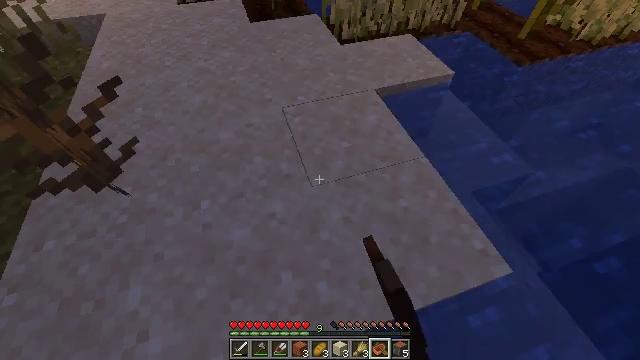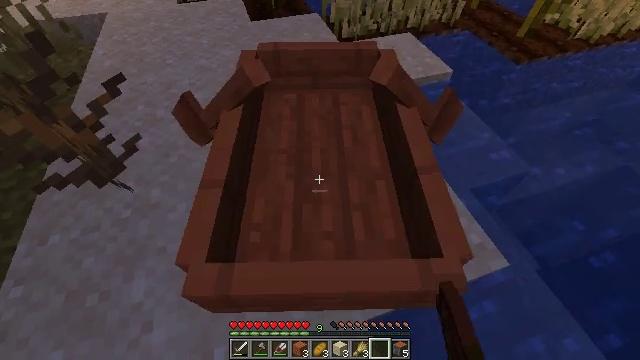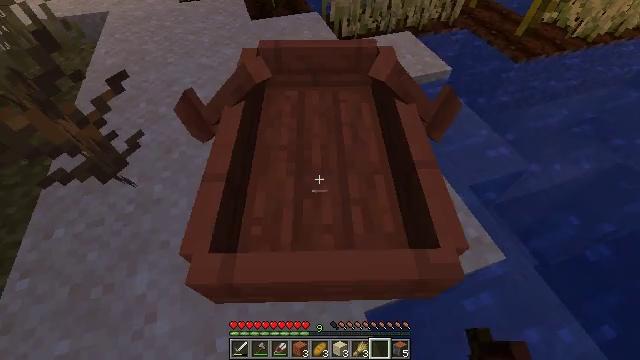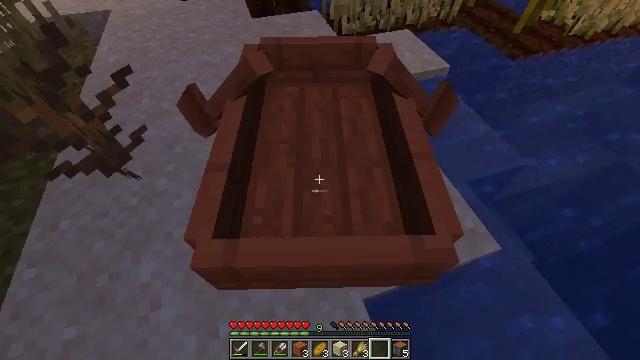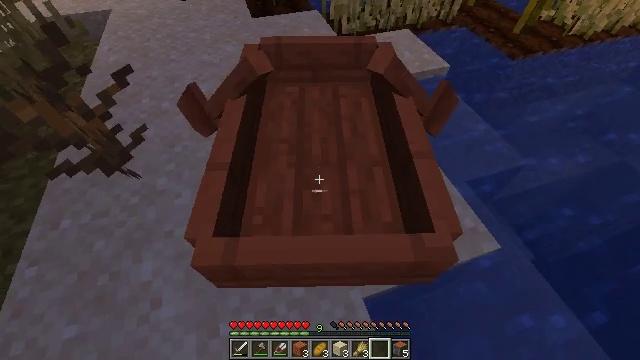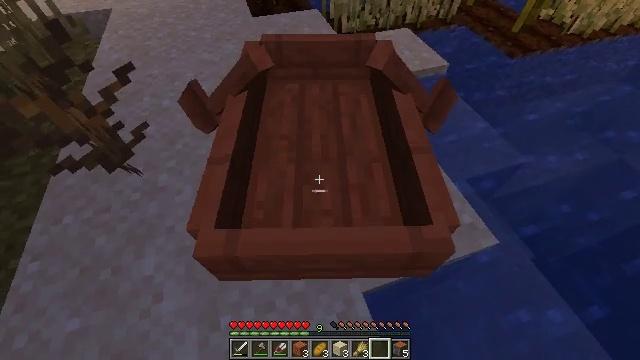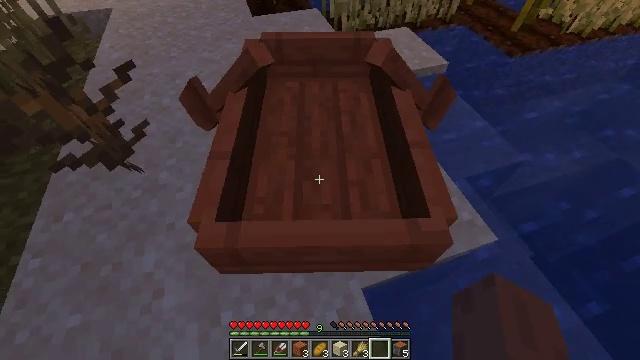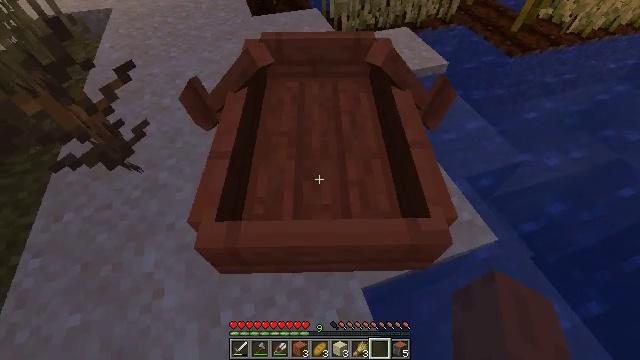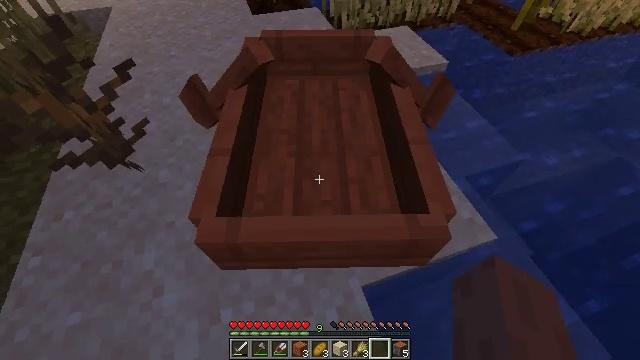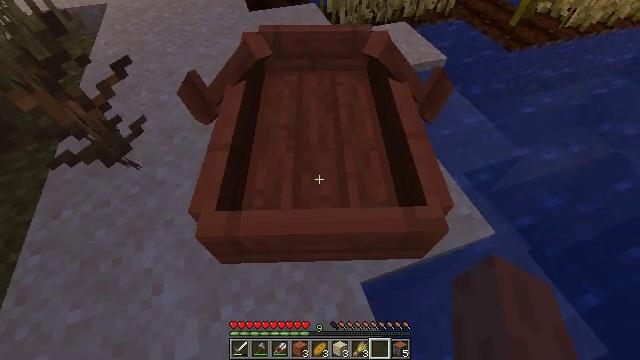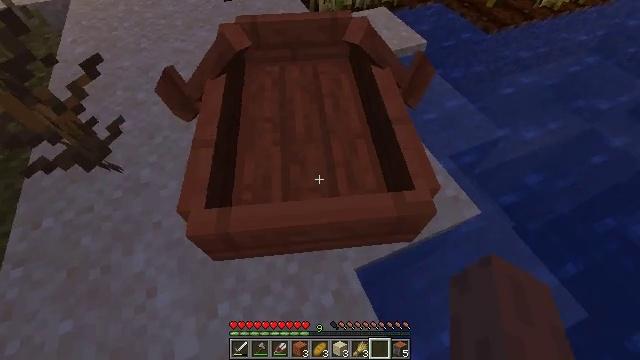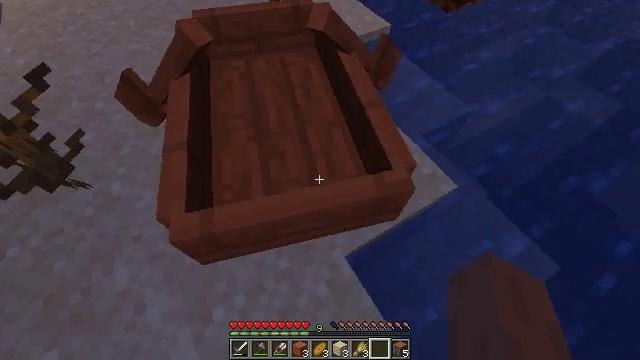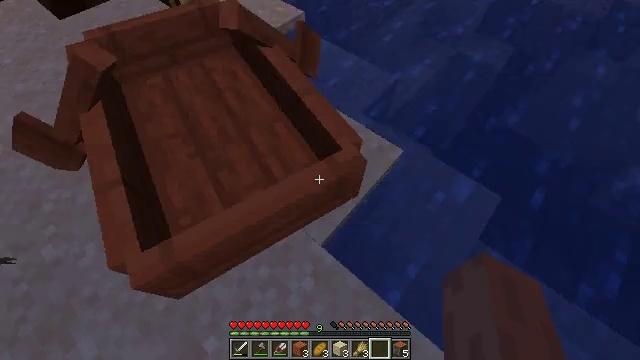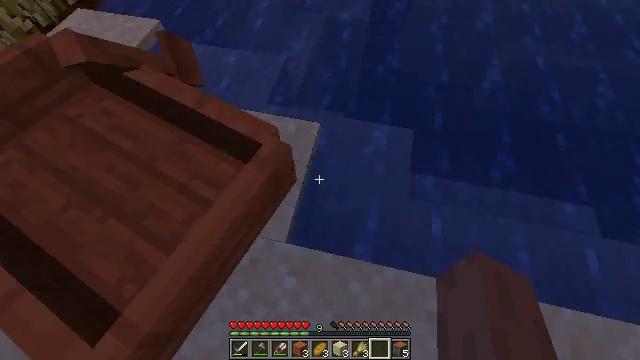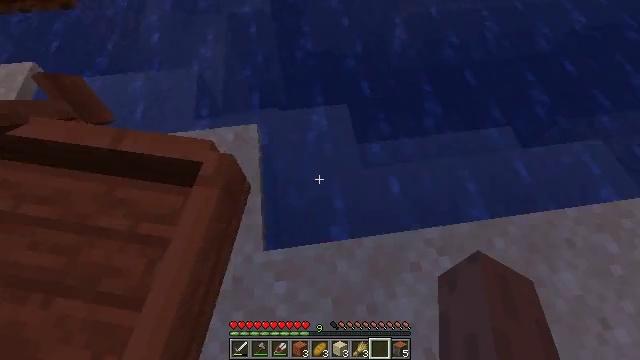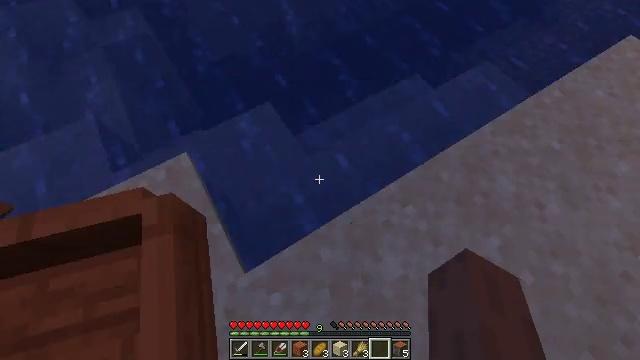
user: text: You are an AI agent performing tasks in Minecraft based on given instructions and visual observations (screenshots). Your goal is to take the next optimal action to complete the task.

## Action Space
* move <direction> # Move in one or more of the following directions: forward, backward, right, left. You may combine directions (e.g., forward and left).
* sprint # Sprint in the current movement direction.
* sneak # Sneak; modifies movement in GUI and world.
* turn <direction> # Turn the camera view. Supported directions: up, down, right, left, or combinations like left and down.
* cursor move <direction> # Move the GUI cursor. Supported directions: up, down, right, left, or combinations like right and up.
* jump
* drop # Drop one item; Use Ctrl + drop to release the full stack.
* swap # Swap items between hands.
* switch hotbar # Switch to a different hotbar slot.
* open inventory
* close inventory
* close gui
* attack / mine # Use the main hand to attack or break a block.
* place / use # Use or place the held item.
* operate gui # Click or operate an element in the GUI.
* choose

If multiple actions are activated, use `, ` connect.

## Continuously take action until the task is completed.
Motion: motion action
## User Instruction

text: Break the barrel to collect it.
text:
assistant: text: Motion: no_op
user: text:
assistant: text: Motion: no_op
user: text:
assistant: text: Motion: no_op
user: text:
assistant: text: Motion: no_op
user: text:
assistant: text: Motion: no_op
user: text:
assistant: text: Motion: no_op
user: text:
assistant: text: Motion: no_op
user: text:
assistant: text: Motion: no_op
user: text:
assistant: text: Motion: no_op
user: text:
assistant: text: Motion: turn right and down
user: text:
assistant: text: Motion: turn right and down
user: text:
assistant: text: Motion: turn right and down
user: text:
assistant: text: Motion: turn right and down
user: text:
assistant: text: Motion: turn right and down
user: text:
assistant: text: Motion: turn right and down
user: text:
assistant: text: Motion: turn right
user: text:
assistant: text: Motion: turn right and up
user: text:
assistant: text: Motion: turn right and up
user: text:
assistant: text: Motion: turn right and up
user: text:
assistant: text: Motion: turn right and up
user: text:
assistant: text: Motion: turn right and up
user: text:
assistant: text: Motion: turn right and up
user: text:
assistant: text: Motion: turn right and up
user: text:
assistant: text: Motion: turn right and up
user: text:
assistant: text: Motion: no_op
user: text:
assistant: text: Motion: move forward
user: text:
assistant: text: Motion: move forward
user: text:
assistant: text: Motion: move forward, turn left
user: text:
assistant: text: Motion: move forward
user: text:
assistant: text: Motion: move forward, turn left